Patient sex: F
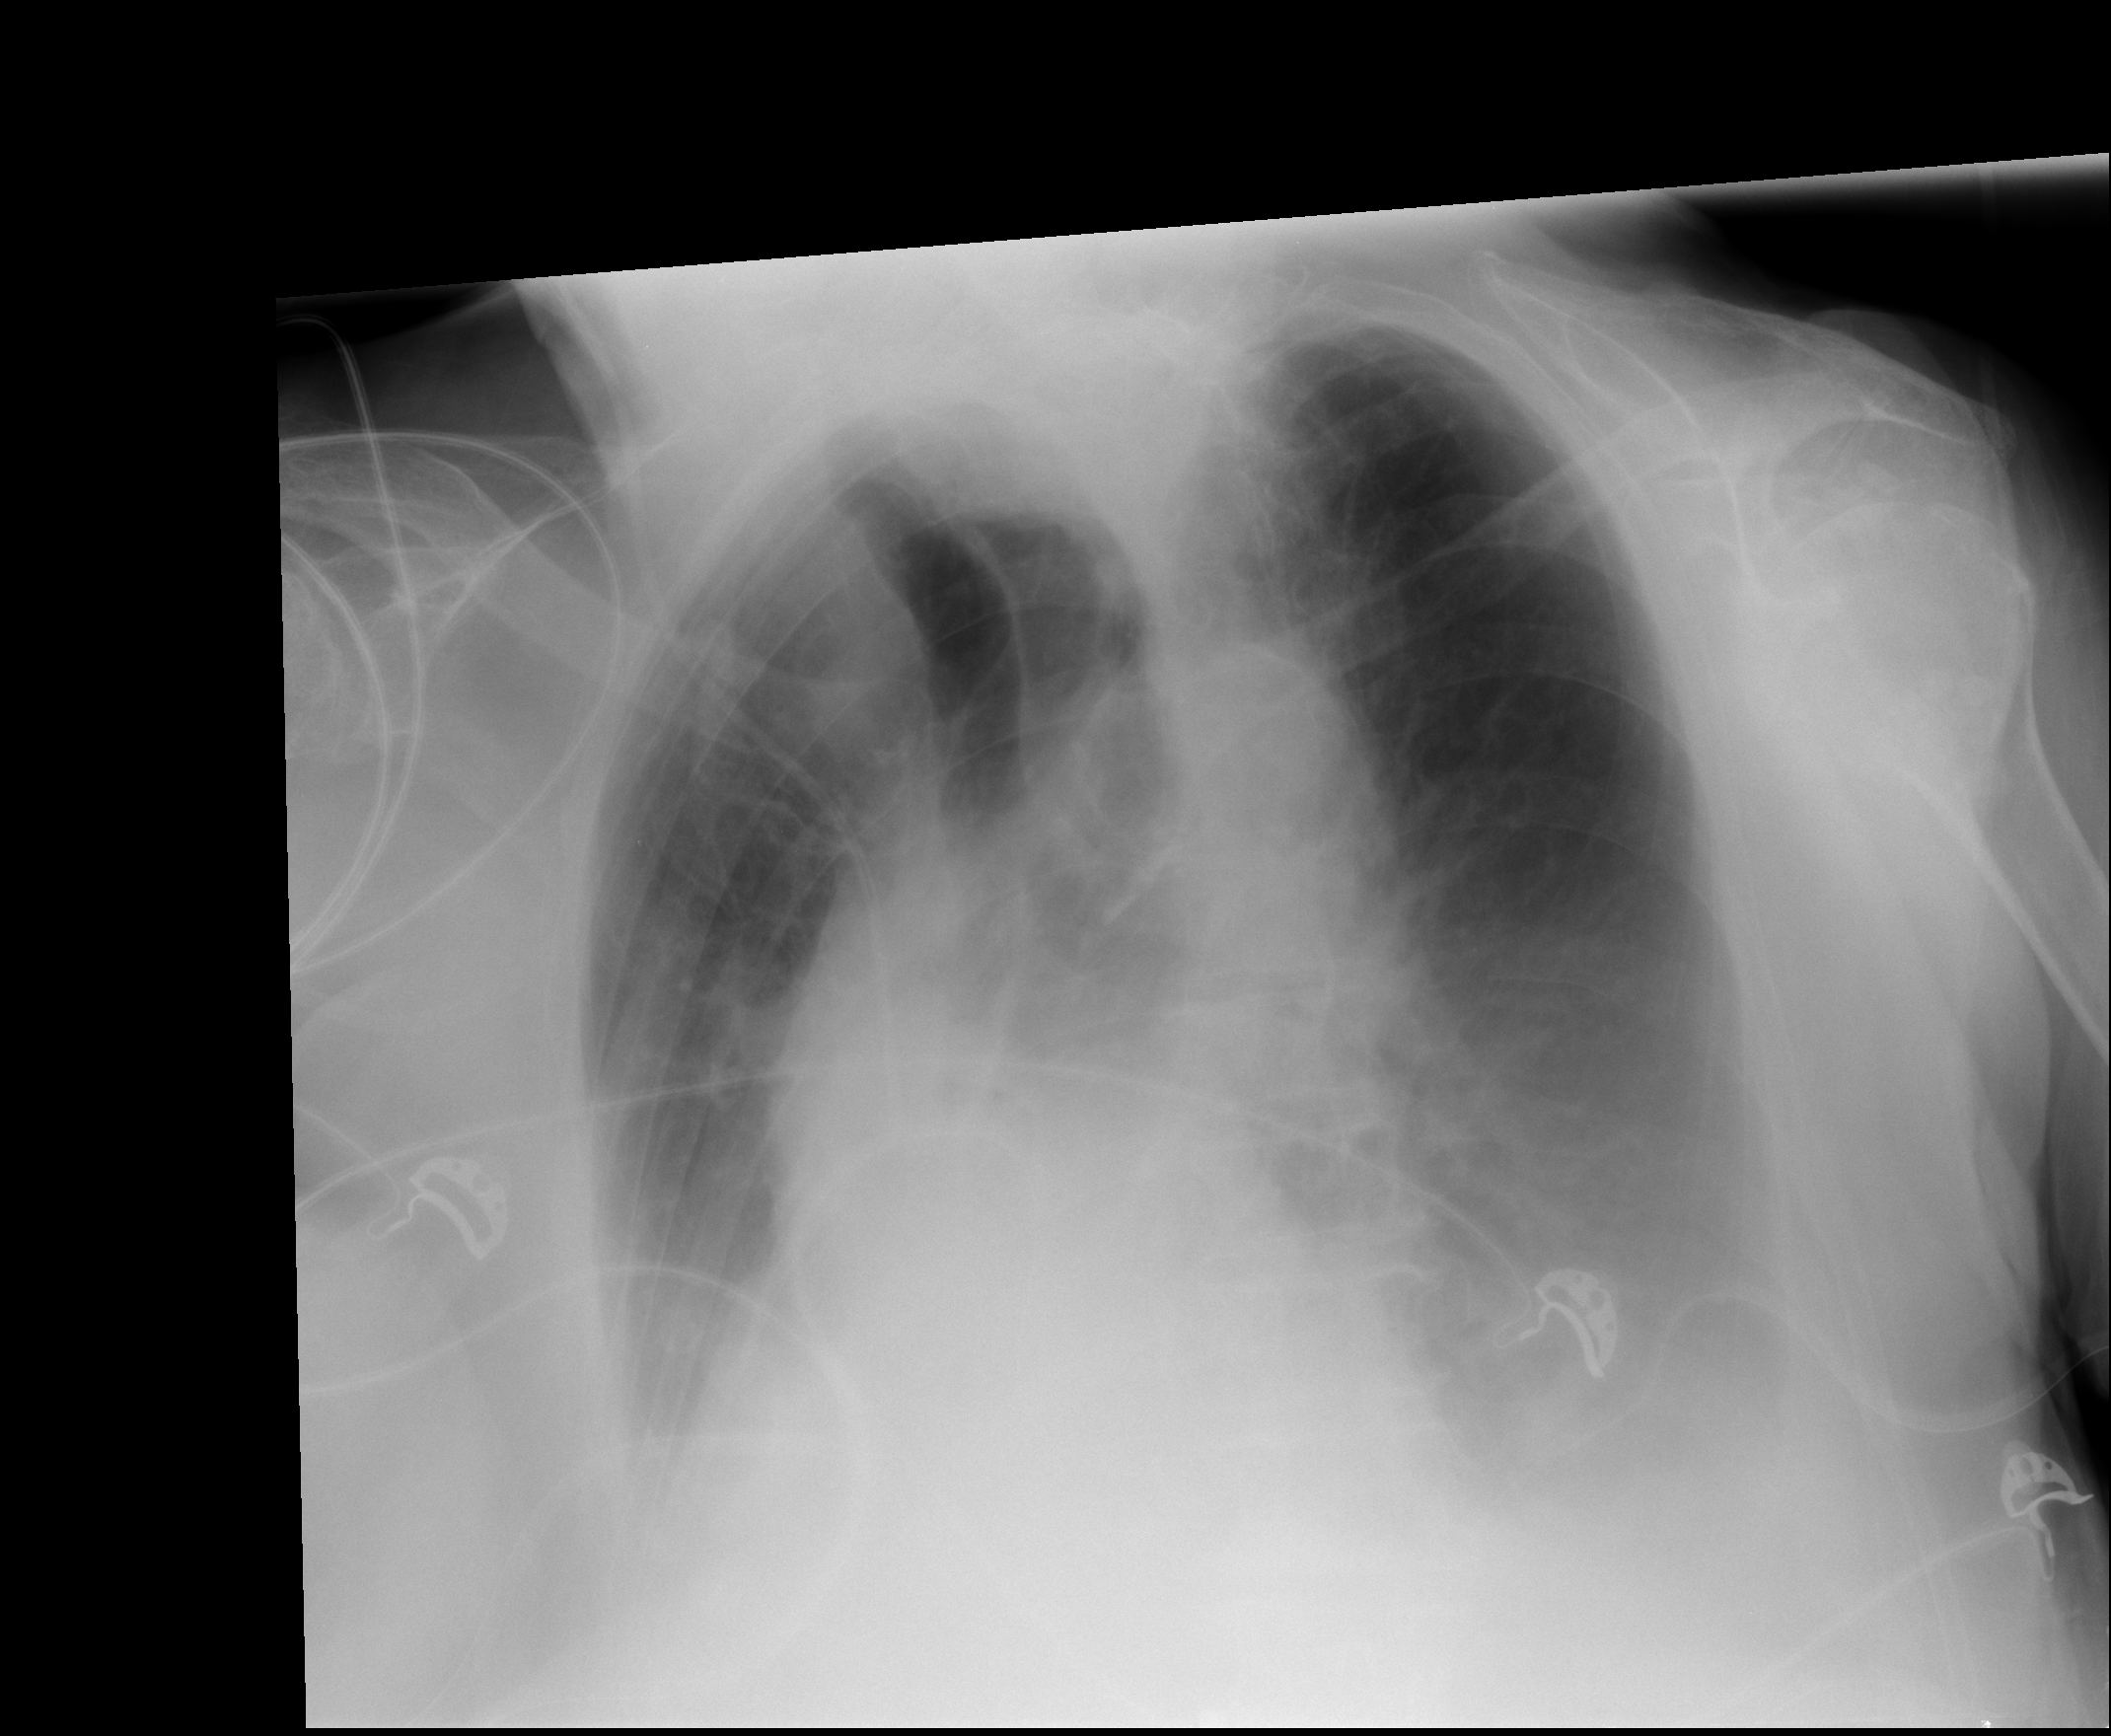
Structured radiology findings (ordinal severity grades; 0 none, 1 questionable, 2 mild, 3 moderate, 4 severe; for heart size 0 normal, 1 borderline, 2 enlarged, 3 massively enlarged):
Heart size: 2
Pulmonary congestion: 0
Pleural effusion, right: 3
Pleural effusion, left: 3
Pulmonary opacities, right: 0
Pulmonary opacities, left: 0
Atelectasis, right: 2
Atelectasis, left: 2